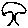
Label: tree